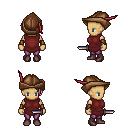
a pixel art fantasy rpg character, female body template, human, tanned skin, maroon tunic, magenta pants, white blonde long mohawk hairstyle, leather cap, cloth bracers, maroon shoes, dagger, four views (front, back, left, right), 2x2 character sprite sheet, small pixel art, hard edges, no anti-aliasing